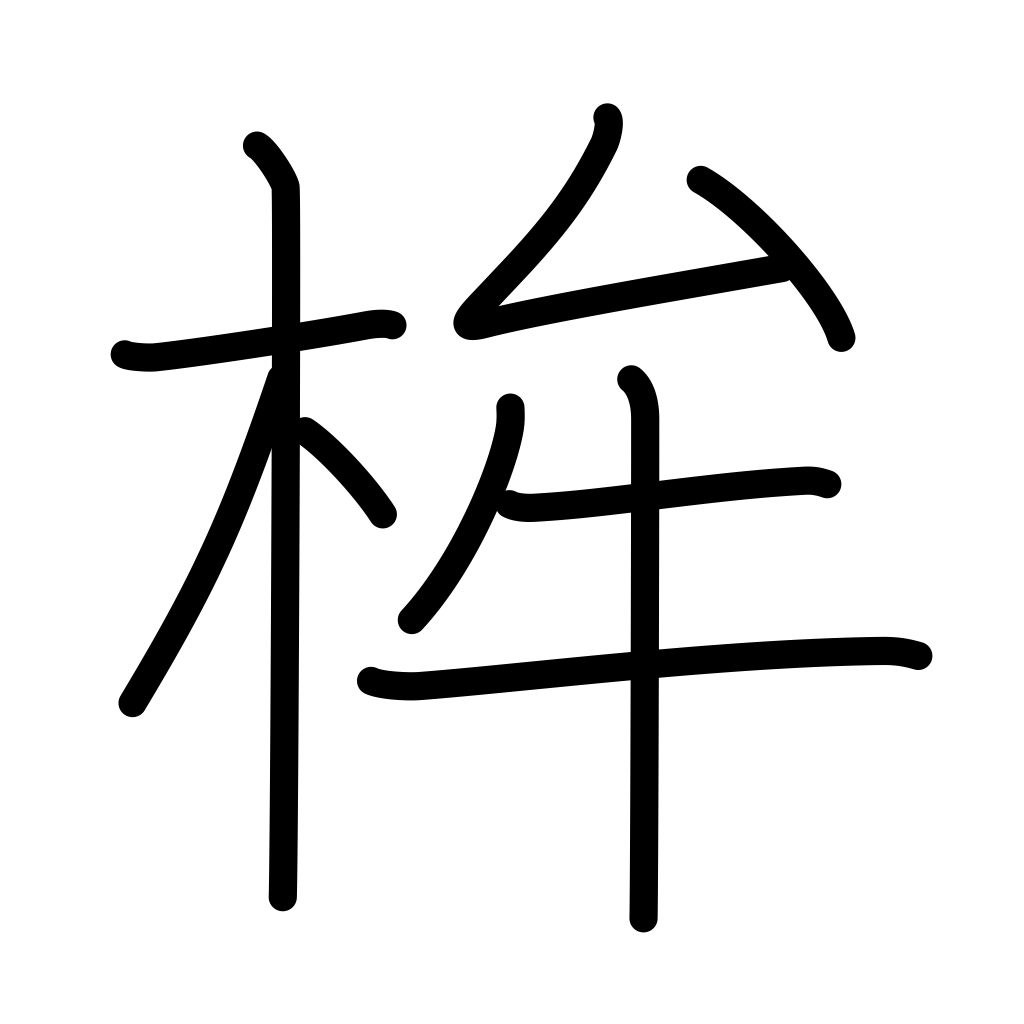
Meaning: halberd